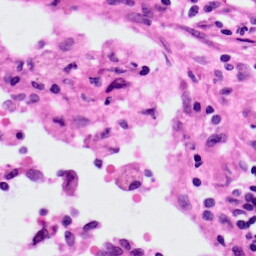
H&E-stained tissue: Lung